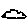
Label: cloud